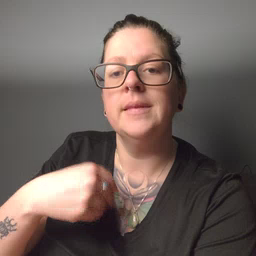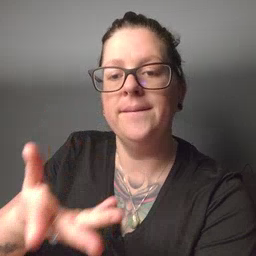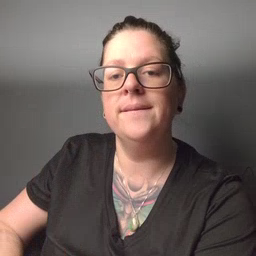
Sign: give